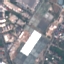
Land use / land cover class: Industrial